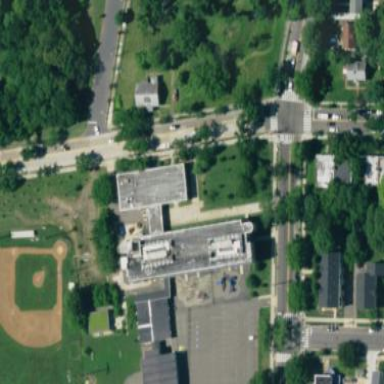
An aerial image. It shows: School building.